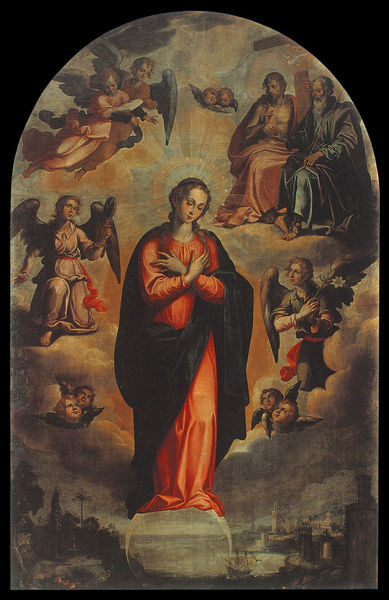
Titel: Jungfrau der unbepfleckten Empfängnis
Künstler: Francisco Pacheco
Institution: Sevilla, Erzbistum
Schlagwörter: blau, dunkel, gemälde, gott, himmel, kopf, umhang, wolken, gelb, stadt, blume, bunt, fenster, frau, männer, rot, wolke, sockel, stehen, hände, natur, kirche, gewand, gold, haare, mantel, mutter, vater, engel, statue, knie, mond, kreuz, strahlen, jungfrau, mondsichel, sichel, sterne, lilie, heiligenschein, christus, jesus, jesus christus, heilige, heilig, maria, madonna, mutter gottes, himmelfahrt, erlöser, gottesmutter, apostel, gottvater, puten, mondgöttin, glügel, messias, gottessohn, sohn gottes, umkränzt, unsere liebe frau, heilige maria, christkind, sternenkranz, madonna mit dem kind, #, christkönig, heilland, erretter, jesus von nazaret, gottesgebärerin, maria von nazaret